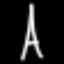
Label: The Eiffel Tower